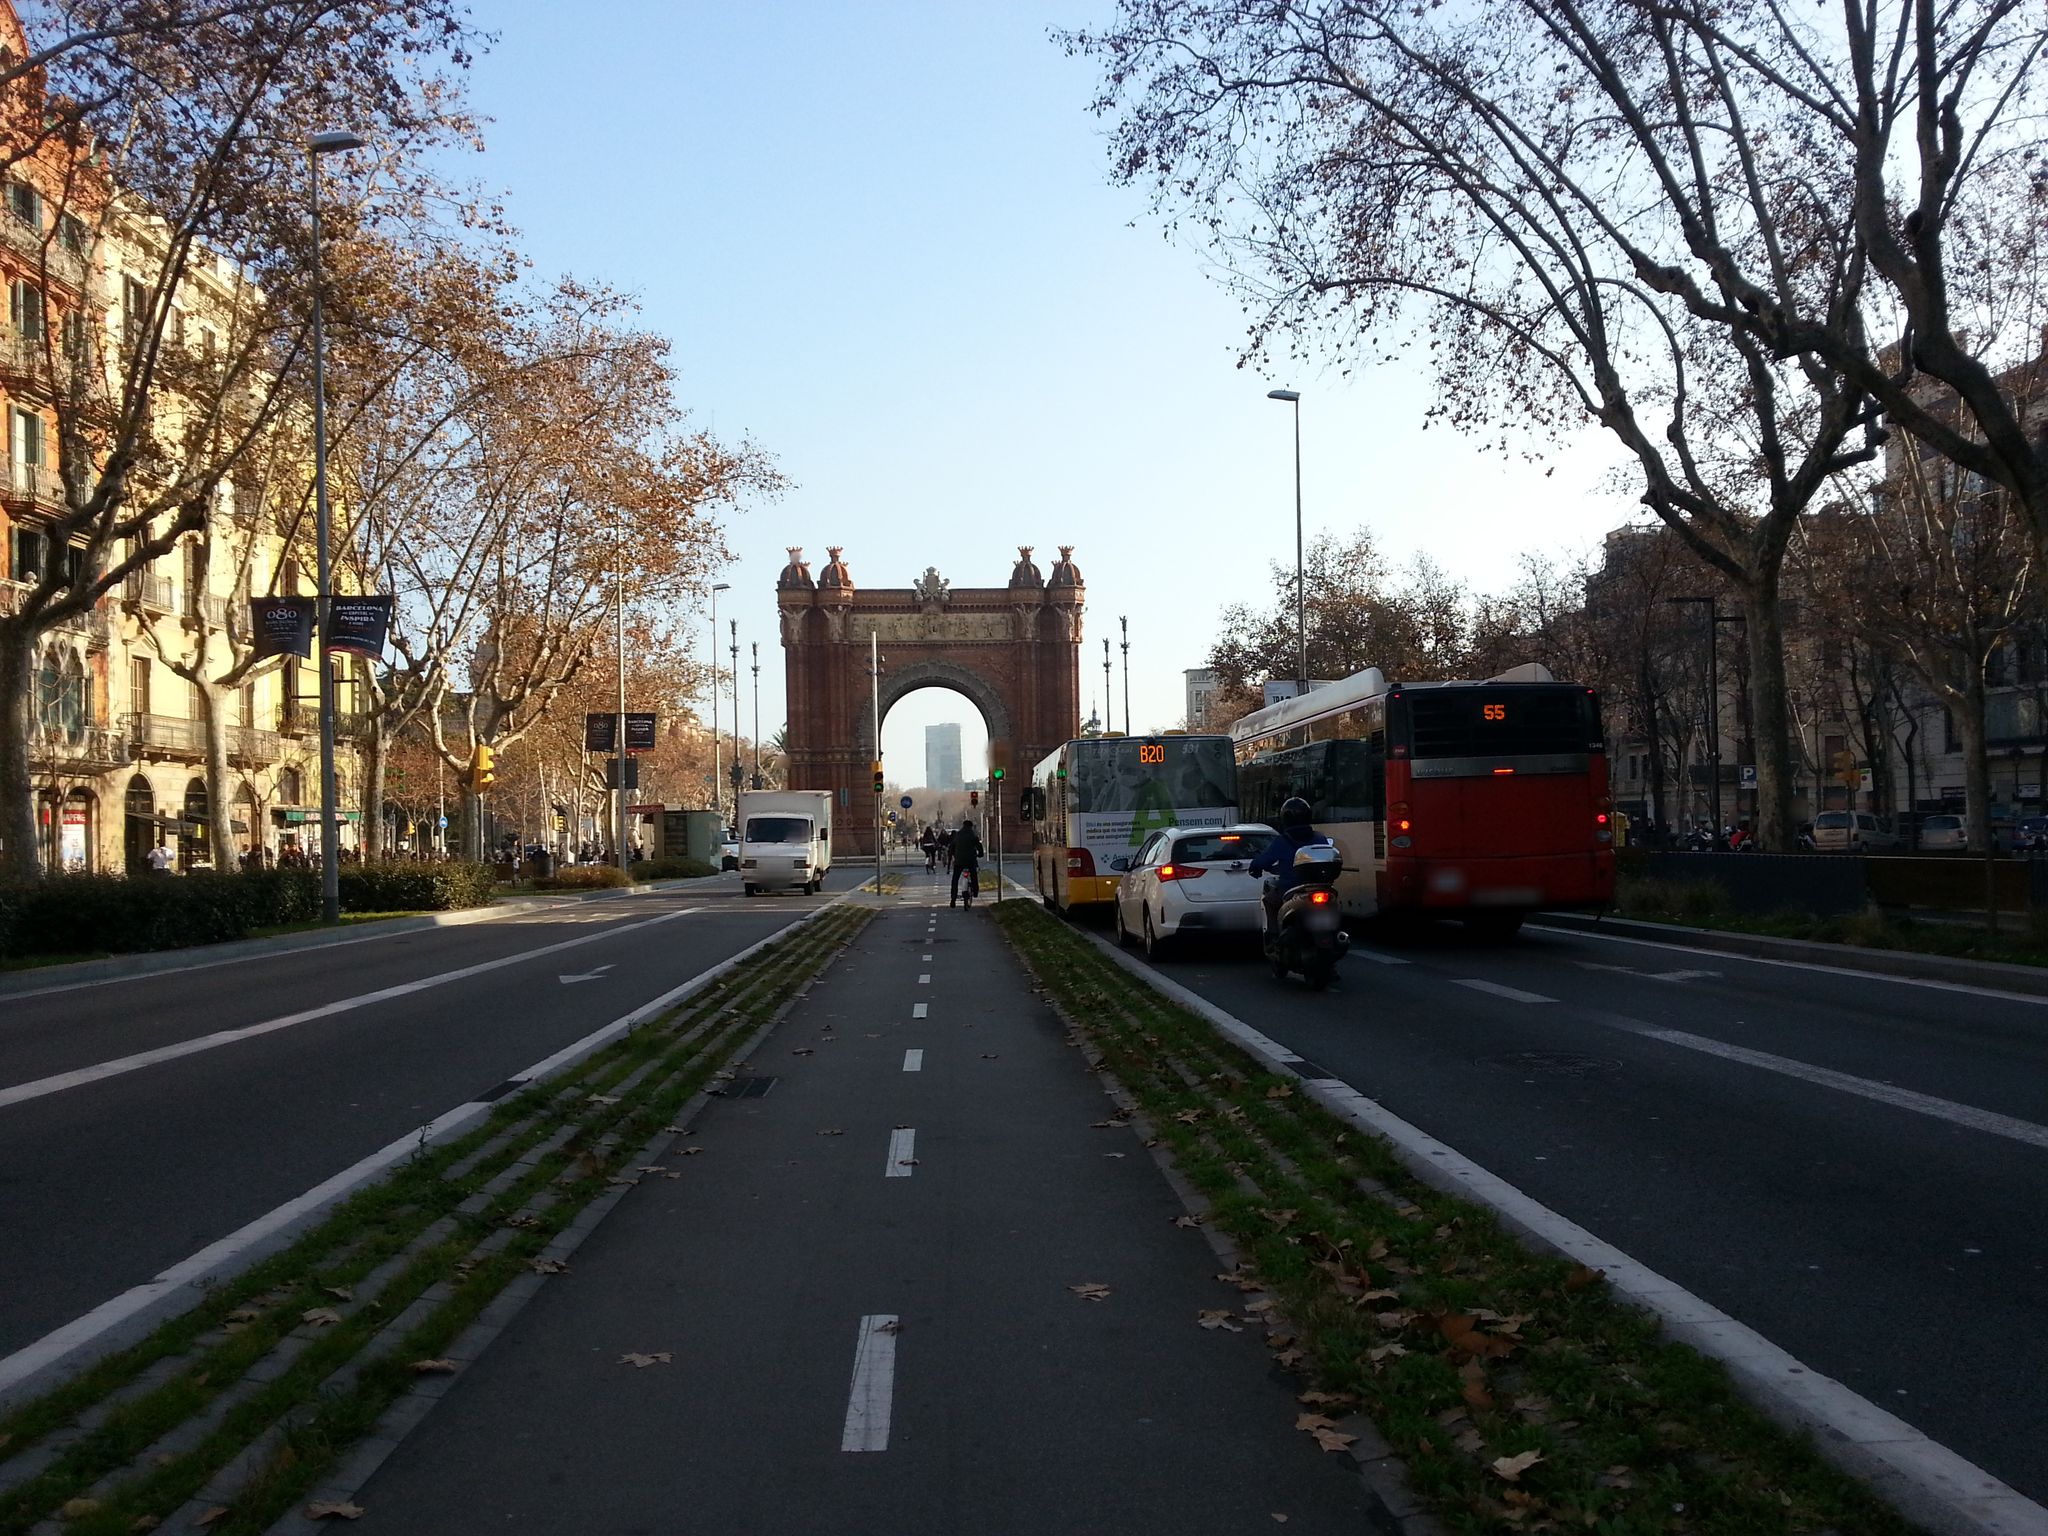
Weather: clear
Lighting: day
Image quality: good
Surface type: cycling surface
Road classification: cycleway
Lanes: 2
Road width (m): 2
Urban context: urban centre
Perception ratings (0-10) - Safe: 3.17, Lively: 5.64, Beautiful: 4.8, Boring: 3.68, Depressing: 2, Wealthy: 7.83